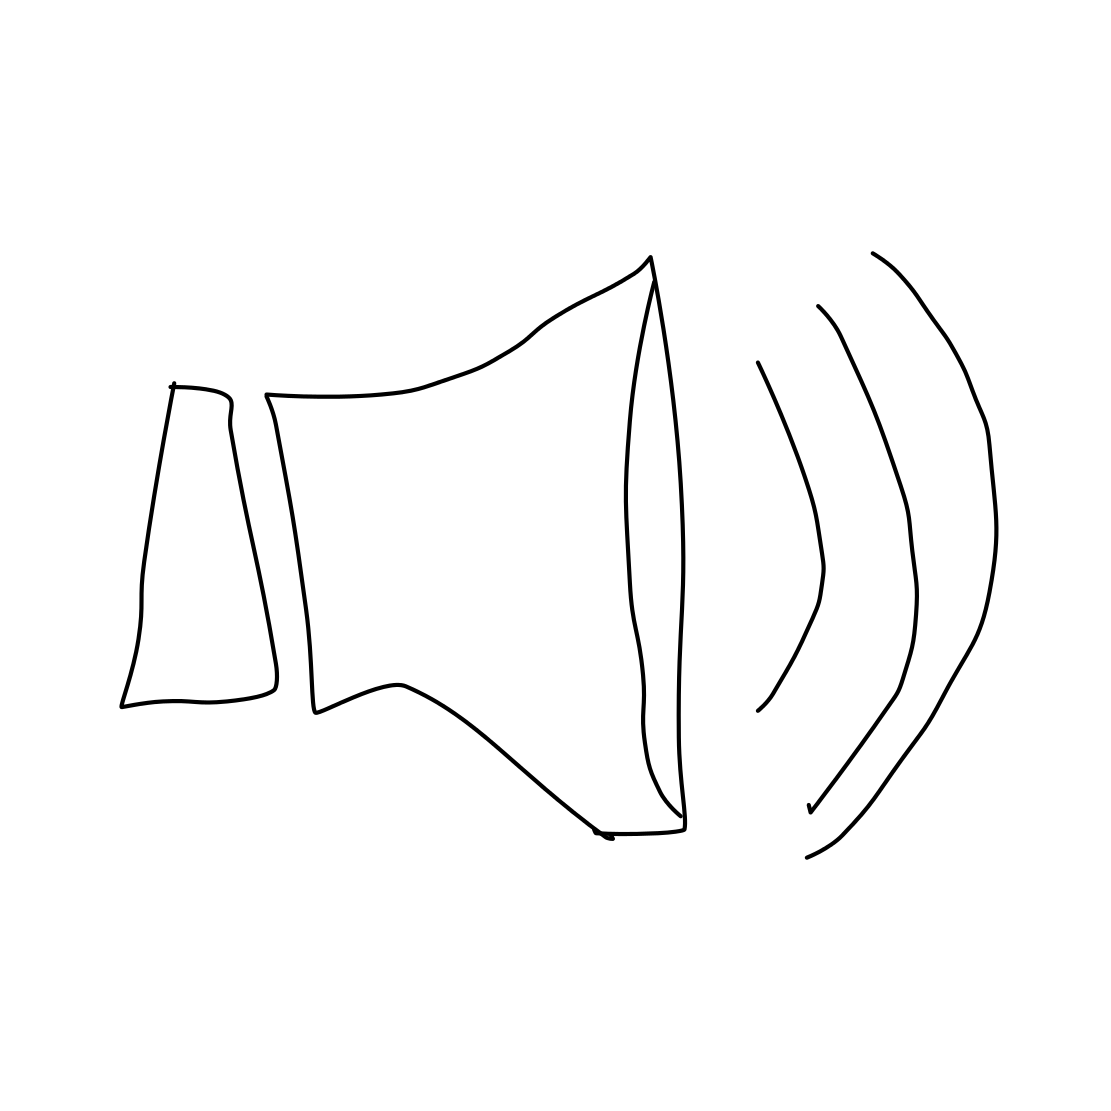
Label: loudspeaker